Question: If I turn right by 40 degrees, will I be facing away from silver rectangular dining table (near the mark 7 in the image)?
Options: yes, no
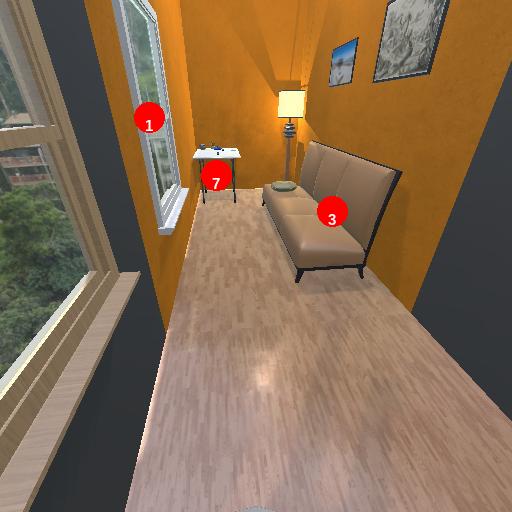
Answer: yes